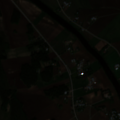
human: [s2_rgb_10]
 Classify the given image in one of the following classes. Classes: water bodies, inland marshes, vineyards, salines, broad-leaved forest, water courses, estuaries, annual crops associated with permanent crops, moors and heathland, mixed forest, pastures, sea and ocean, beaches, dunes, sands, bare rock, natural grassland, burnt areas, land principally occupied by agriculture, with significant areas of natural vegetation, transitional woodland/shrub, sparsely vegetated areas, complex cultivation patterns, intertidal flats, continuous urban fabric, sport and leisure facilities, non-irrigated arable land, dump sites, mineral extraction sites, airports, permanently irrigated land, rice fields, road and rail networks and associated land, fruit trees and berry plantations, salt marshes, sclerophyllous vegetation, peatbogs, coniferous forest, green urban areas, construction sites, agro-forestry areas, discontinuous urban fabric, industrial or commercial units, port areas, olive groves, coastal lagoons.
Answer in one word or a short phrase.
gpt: non-irrigated arable land, land principally occupied by agriculture, with significant areas of natural vegetation, mixed forest, transitional woodland/shrub